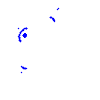
Particle: proton